九年级 · 度量几何学
已知在 $R t \triangle A B C$ 中, $\angle C=90^{\circ}, \tan \angle A B C=\frac{7}{24}$, 若点 $O$ 为 $\triangle A B C$ 的内心, 则 $\cos \angle O A C=$ \$ \qquad \$

.

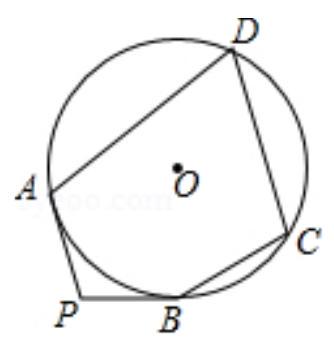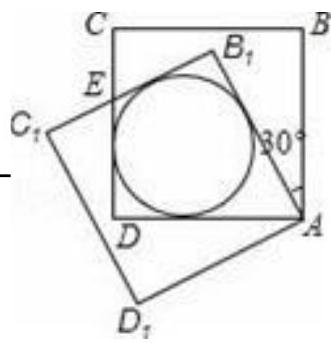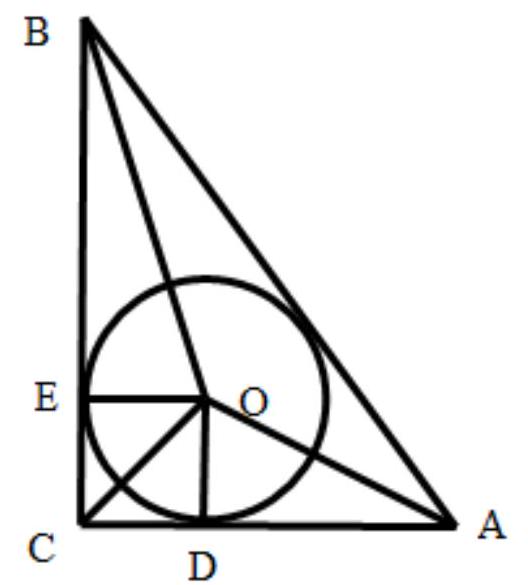
答案: $\frac{4}{5}$
解析: : 在 $R t \triangle A B C$ 中, $\angle C=90^{\circ}, \tan \angle A B C=\frac{7}{24}$, 设 $A C=7 x, B C=24 x$,

$\therefore A B=\sqrt{A C^{2}+B C^{2}}=\sqrt{(7 x)^{2}+(24 x)^{2}}=25 x$,

$\because$ 点 $O$ 为 $\triangle A B C$ 的内心,

$\therefore \frac{1}{2} A C \times B C=\frac{1}{2} \times(A C+B C+A B) \times O D$,
$\frac{1}{2} \times 7 x \times 24 x=\frac{1}{2}(7 x+24 x+25 x) \times O D$,

解得 $O D=3 x$,

$\because$ 四边形 $C D O E$ 是正方形,

$\therefore A D=7 x-3 x=4 x$,

$\therefore O A=\sqrt{(3 x)^{2}+(4 x)^{2}}=5 x$,

$\therefore \cos \angle O A C=\frac{A D}{O A}=\frac{4 x}{5 x}=\frac{4}{5}$,

故答案为 $\frac{4}{5}$.